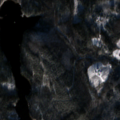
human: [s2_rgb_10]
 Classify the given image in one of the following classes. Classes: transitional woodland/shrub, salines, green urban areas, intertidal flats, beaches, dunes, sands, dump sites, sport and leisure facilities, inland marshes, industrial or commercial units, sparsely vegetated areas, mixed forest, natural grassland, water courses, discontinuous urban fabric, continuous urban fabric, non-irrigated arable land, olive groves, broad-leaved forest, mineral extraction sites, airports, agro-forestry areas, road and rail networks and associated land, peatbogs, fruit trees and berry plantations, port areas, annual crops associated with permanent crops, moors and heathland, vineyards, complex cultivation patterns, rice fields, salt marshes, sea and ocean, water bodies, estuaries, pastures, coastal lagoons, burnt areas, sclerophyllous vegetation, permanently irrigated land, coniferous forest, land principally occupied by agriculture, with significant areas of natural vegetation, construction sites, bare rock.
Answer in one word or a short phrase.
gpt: broad-leaved forest, mixed forest, transitional woodland/shrub, water bodies